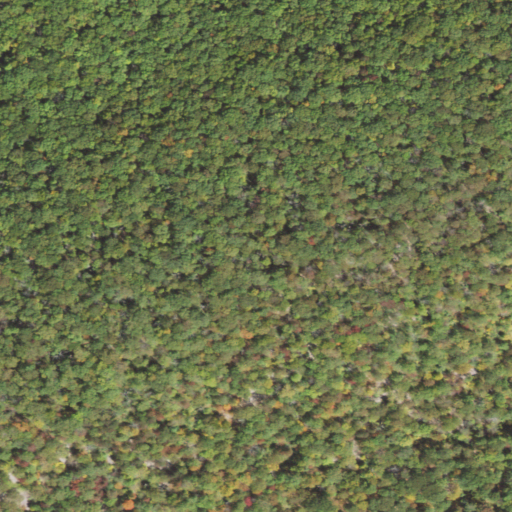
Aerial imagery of mountain in Pennsylvania named Spruce Mountain containing deciduous forest, mixed forest, and evergreen forest